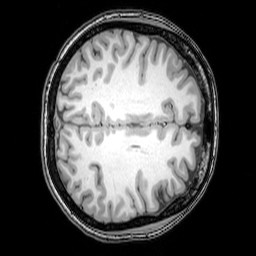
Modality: T1w
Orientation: axial
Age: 23
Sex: female
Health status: healthy
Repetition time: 0.081 s
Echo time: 0.037 s